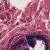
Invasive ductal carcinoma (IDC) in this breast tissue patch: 0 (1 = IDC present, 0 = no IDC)